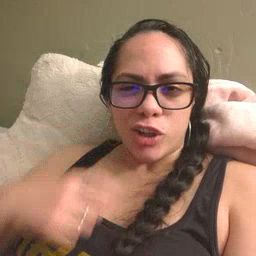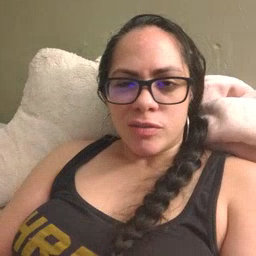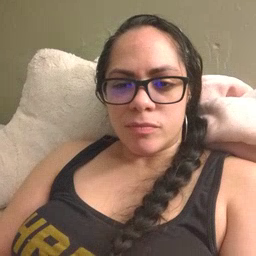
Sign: dryer